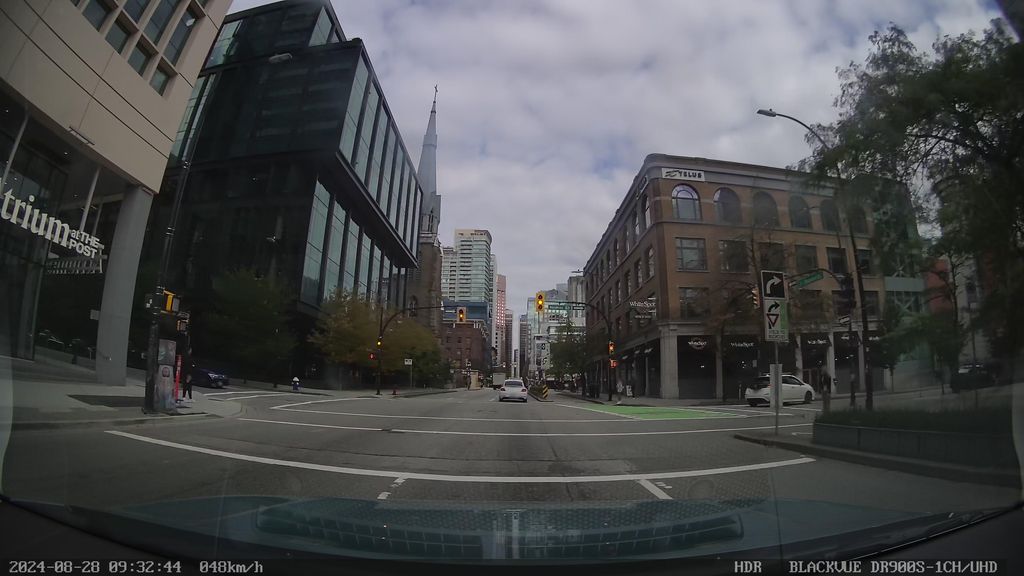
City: vancouver